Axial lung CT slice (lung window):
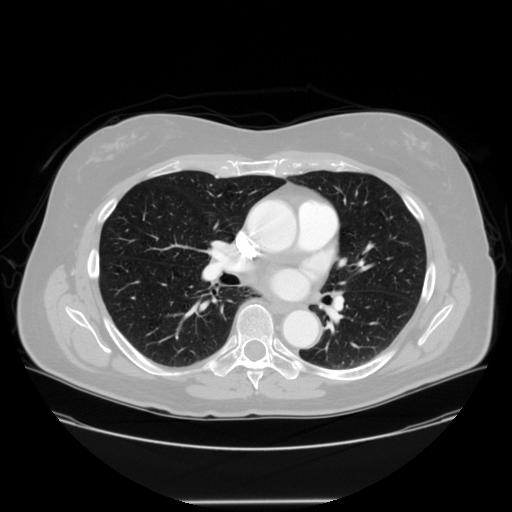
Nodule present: no